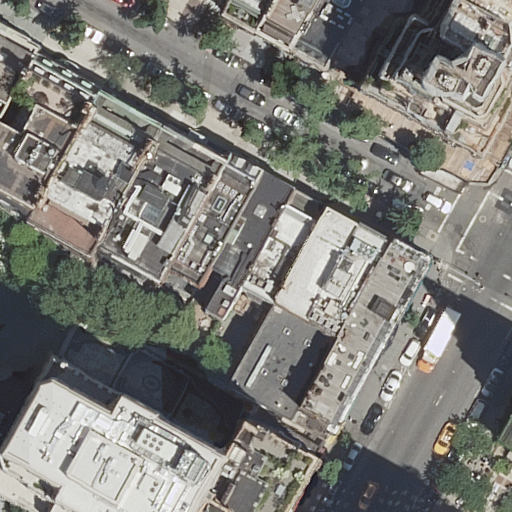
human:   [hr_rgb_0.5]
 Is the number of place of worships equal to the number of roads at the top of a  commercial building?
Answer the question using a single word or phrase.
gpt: no

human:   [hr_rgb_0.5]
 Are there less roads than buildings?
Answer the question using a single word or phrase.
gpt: yes

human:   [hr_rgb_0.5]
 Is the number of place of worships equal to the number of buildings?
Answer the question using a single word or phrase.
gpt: no

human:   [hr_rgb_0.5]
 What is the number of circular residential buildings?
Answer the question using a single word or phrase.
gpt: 0

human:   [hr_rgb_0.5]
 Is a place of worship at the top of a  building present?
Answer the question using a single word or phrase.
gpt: no

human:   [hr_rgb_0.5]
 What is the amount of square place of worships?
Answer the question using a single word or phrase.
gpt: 0

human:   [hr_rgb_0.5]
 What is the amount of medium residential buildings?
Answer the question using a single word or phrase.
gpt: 13

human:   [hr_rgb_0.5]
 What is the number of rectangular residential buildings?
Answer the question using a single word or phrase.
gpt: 17

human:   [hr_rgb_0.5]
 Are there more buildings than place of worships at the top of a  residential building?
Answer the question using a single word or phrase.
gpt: yes

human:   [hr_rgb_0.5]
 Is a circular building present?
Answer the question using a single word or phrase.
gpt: no

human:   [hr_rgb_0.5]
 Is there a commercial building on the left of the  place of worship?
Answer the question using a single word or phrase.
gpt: no

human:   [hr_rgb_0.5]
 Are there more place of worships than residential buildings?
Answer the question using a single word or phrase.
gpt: no

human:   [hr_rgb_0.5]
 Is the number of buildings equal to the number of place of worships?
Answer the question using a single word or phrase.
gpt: no

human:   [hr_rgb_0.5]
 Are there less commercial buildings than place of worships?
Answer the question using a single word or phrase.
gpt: yes

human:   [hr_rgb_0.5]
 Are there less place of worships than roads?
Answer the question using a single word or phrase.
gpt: yes

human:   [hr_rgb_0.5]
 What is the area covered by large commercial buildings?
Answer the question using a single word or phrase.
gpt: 0m2

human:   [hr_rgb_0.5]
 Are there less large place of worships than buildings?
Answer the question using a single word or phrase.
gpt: yes

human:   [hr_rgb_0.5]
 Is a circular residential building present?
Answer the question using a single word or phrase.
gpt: no

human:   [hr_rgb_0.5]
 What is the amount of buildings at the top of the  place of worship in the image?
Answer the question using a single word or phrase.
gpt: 20

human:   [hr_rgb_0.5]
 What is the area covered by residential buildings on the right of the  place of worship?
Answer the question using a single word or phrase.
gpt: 0m2

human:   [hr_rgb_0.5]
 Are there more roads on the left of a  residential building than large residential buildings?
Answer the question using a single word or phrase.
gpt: no

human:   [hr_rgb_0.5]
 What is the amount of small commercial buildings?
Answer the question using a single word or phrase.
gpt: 0

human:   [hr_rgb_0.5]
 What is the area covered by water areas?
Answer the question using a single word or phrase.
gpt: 0m2

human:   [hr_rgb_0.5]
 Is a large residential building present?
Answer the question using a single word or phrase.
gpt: yes

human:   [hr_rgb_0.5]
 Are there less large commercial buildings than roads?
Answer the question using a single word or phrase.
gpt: yes

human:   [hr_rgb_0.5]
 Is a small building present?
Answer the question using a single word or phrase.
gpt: yes

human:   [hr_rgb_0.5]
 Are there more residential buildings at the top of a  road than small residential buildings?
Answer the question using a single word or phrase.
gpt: yes

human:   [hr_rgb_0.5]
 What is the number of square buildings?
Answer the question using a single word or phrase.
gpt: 0

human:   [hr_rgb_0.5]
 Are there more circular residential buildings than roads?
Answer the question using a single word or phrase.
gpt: no

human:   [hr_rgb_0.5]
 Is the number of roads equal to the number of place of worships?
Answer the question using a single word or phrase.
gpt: no

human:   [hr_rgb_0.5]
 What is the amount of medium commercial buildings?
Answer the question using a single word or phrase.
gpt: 0

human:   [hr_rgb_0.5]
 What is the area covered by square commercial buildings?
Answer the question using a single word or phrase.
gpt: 0m2

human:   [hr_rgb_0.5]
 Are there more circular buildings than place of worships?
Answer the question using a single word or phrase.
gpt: no

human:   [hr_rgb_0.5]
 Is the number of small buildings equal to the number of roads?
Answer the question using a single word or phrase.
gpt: no

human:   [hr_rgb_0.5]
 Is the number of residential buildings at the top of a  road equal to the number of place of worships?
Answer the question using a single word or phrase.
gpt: no

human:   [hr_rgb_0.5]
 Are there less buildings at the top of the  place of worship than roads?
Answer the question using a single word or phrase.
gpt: no